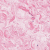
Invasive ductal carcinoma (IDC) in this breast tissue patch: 0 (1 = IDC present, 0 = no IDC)